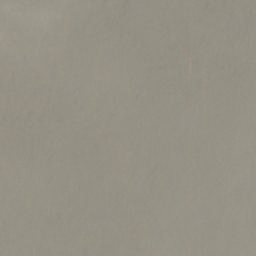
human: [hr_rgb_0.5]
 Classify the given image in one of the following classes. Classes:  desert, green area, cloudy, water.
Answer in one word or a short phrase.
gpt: cloudy